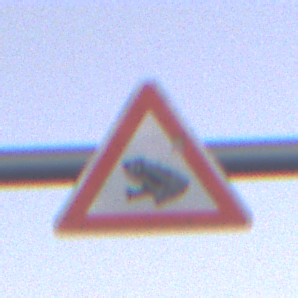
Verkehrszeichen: AmphibienwanderungRechts
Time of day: SunriseSunset
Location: Outdoor (Suburban)
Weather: PartlyCloudy
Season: NotSpecified
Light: Natural